Interaction volume radius: 10 \u00c5
Interaction volume height: 15 \u00c5
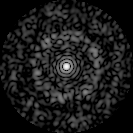
Disorder parameter: 0.8105